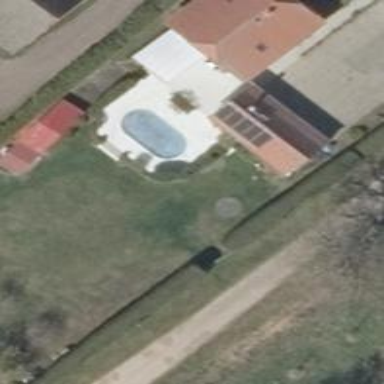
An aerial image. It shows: Swimming pool located in leisure land.